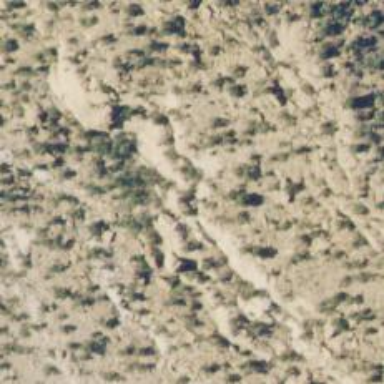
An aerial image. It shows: Cliff in nature.